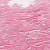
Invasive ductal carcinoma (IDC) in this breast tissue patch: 0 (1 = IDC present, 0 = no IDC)